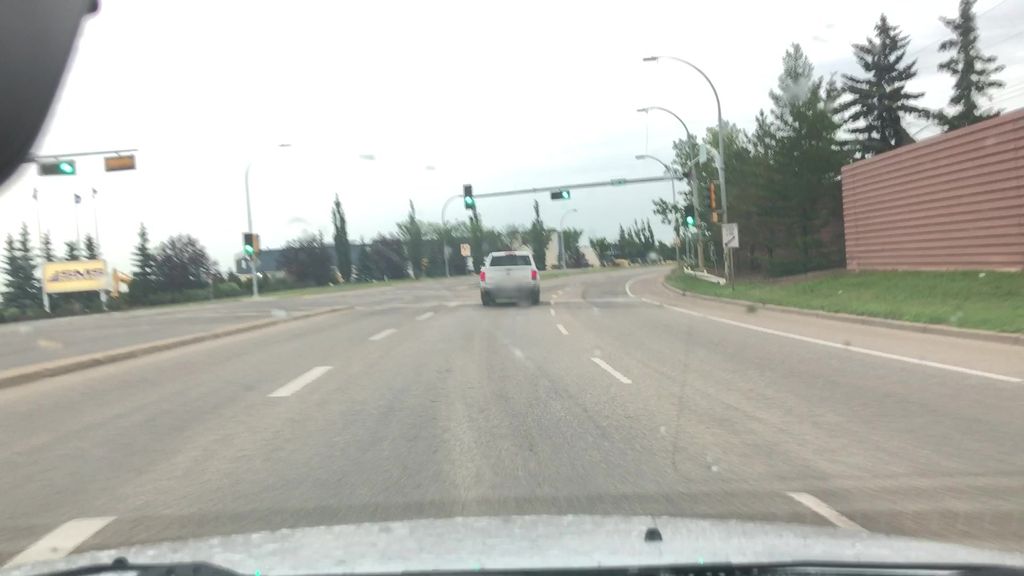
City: edmonton